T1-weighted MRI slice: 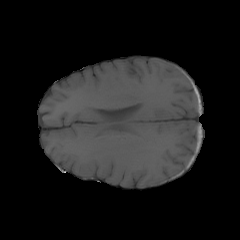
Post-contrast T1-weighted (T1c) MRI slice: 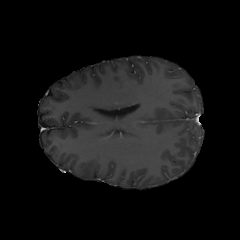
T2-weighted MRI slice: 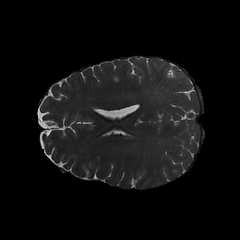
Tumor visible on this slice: no